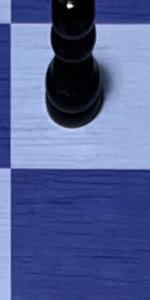
Label: Empty